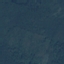
Land use / land cover class: Forest